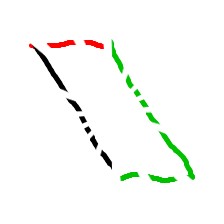
Shape: parallelogram